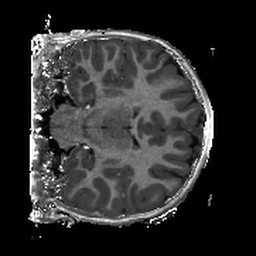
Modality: T1w
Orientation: coronal
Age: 6
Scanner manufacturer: siemens
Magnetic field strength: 3 T
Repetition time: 2.4 s
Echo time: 0.00224 s